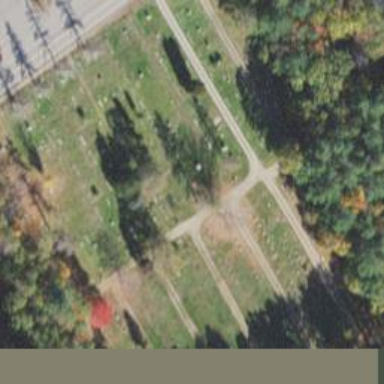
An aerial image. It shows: Cemetery.